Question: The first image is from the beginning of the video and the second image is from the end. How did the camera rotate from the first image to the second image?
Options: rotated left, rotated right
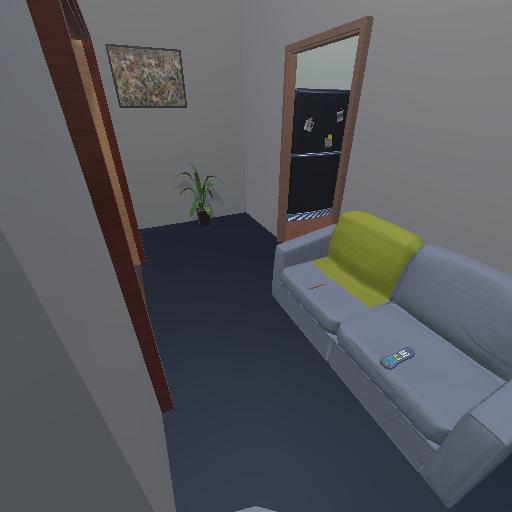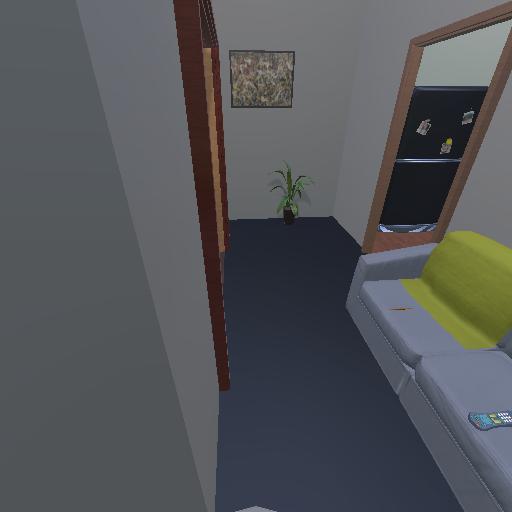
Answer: rotated left